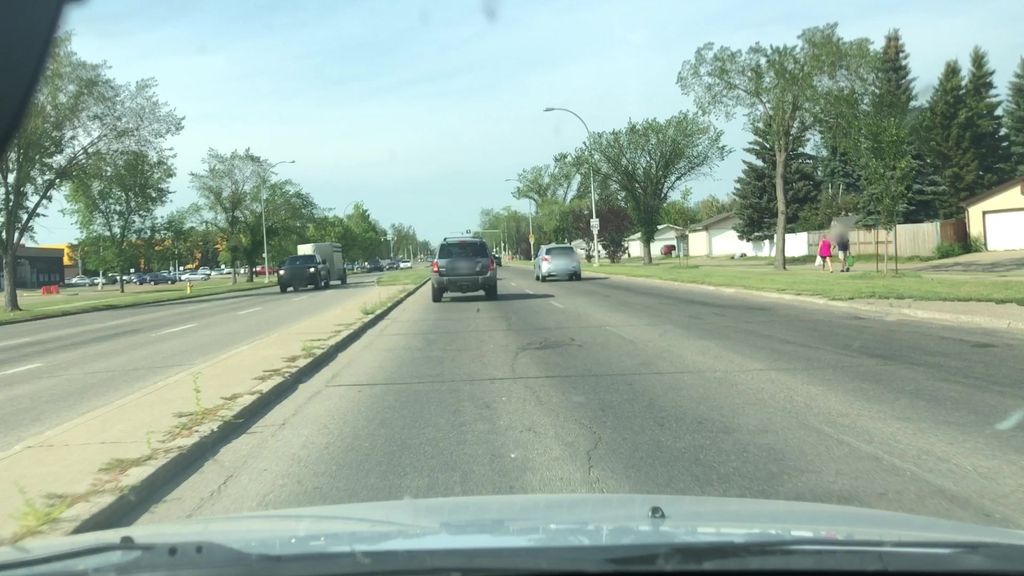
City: edmonton